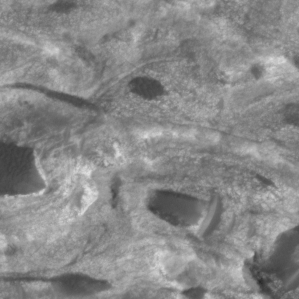
Label: non_frost